Question: when the contents of the QFileSystemModel is displayed in a QTableView , the alignment of the text in the first row header section is right-aligned ,while the others is left-aligned,I wonder why ?

how to make the alignment of the text in each header section to be left-aligned?
setDefaultSectionSize() seems doesn't work here
my code
'''
import sys
from PyQt4.QtGui import *
from PyQt4.QtCore import *
if __name__ == '__main__':
app =QApplication(sys.argv)
ui =QMainWindow()
model= QFileSystemModel ()
model.setRootPath(QDir.currentPath())
model.sort(3)
table = QTableView()
#print(table.verticalHeader().defaultAlignment()) #
table.verticalHeader().setDefaultAlignment(Qt.AlignRight)
table.setModel(model);
table.setRootIndex(model.index(QDir.currentPath())) #
ui.setCentralWidget(table)
ui.resize(800, 600)
ui.show()
app.exec_()
'''
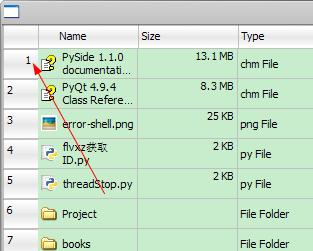
Answer: I'm using the 'QFileSystemModel' in my own code and was surprised to see you get this strange behaviour. Then I dug deeper and saw that I had actually subclassed the 'QFileSystemModel' and overridden the 'headerData' method.
It seems that when 'role' is 'Qt.DecorationRole' and 'section==0' the default 'headerData' function returns a 'QImage' which messes things up. Also, 'setDefaultAlignment' doesn't seem to actually set the default alignment.
In your case the problem will go away if you use the class given below. You can specify the alignment in the constructor to MyFileSystemModel (e.g. 'model= MyFileSystemModel(h_align = Qt.AlignRight)')
'''
class MyFileSystemModel(QFileSystemModel):
def __init__(self, h_align = Qt.AlignLeft, v_align = Qt.AlignLeft, parent = None):
super(MyFileSystemModel, self).__init__(parent)
self.alignments = {Qt.Horizontal:h_align, Qt.Vertical:v_align}
def headerData(self, section, orientation, role):
if role==Qt.TextAlignmentRole:
return self.alignments[orientation]
elif role == Qt.DecorationRole:
return None
else:
return QFileSystemModel.headerData(self, section, orientation, role)
'''